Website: apple
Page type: billing-address
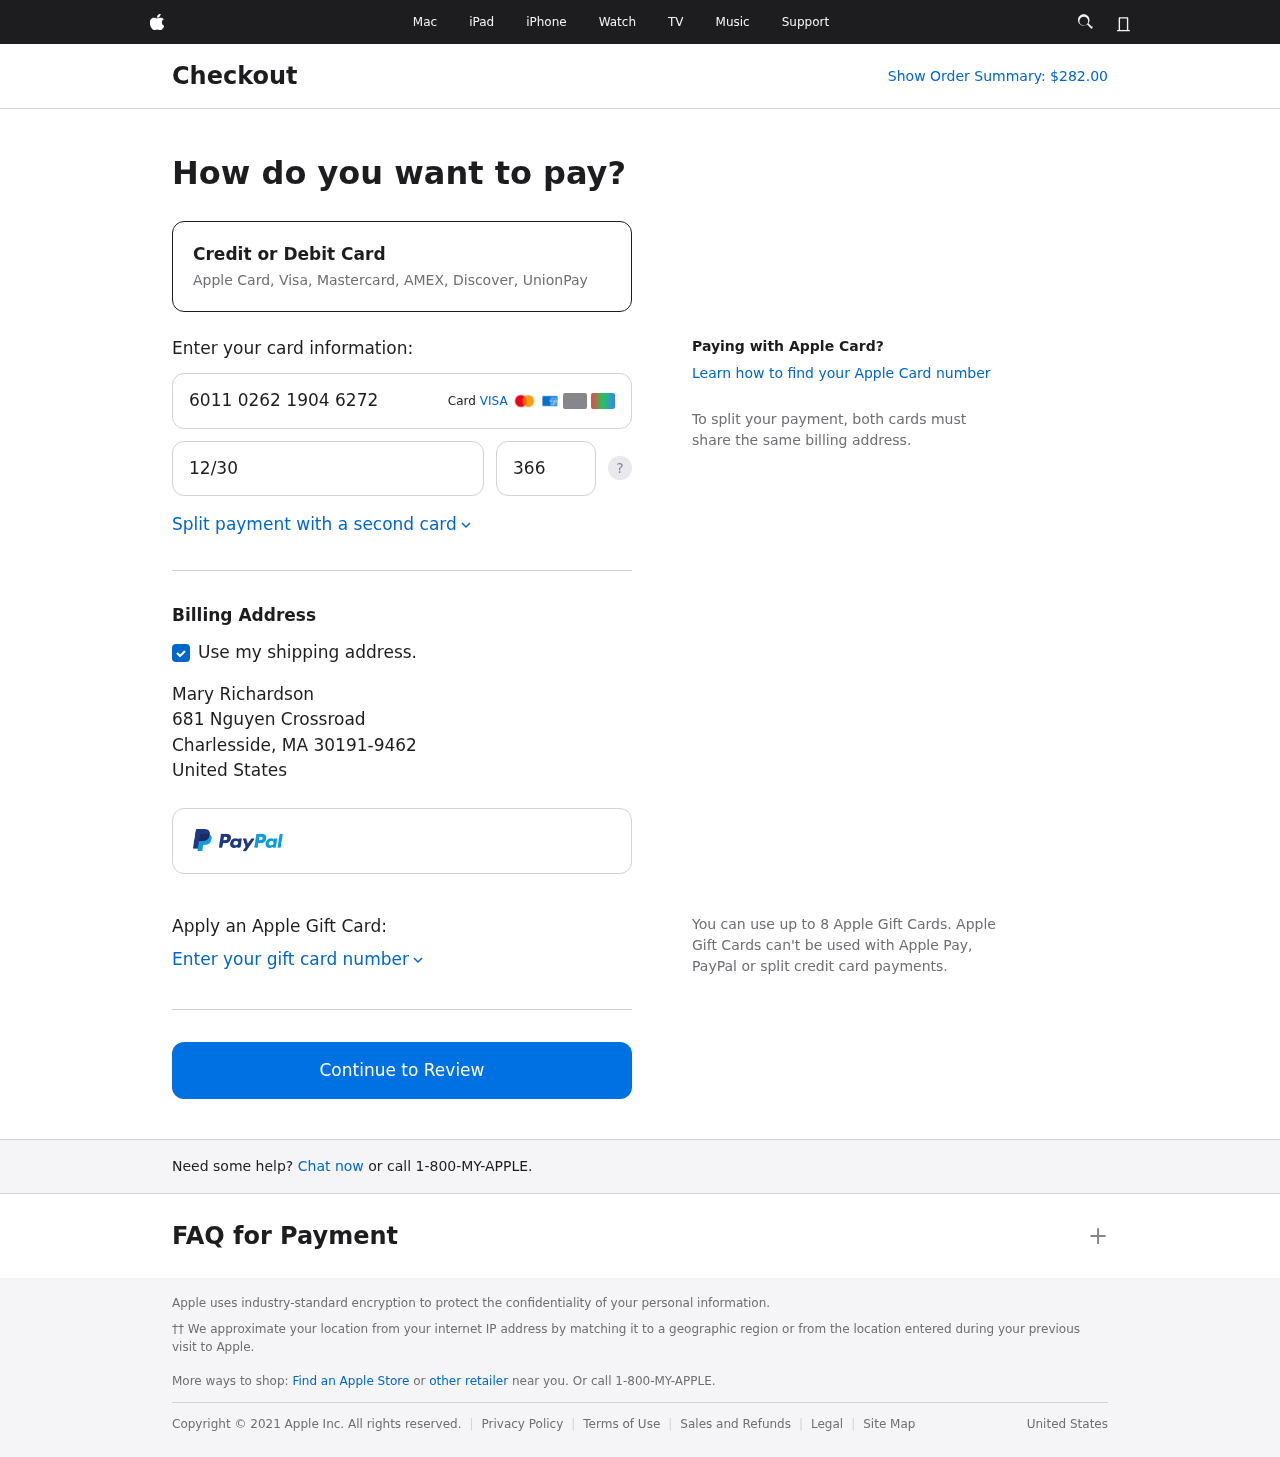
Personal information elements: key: PII_CARD_CVV
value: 366
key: PII_CARD_EXPIRY
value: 12/30
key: PII_CARD_NUMBER
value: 6011 0262 1904 6272
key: PII_CITY
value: Charlesside
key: PII_COUNTRY
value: United States
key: PII_FULLNAME
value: Mary Richardson
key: PII_POSTCODE_FULL
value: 30191-9462
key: PII_STATE_ABBR
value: MA
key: PII_STREET
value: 681 Nguyen Crossroad
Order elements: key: ORDER_TOTAL
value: Show Order Summary: $282.00